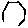
Label: hexagon